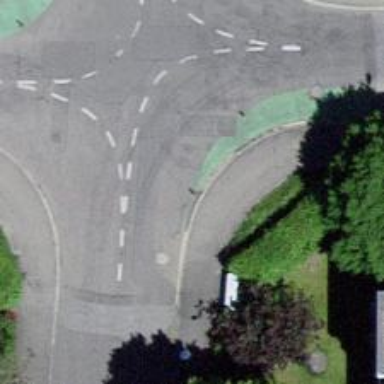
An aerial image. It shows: Black bollard.